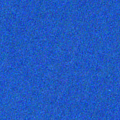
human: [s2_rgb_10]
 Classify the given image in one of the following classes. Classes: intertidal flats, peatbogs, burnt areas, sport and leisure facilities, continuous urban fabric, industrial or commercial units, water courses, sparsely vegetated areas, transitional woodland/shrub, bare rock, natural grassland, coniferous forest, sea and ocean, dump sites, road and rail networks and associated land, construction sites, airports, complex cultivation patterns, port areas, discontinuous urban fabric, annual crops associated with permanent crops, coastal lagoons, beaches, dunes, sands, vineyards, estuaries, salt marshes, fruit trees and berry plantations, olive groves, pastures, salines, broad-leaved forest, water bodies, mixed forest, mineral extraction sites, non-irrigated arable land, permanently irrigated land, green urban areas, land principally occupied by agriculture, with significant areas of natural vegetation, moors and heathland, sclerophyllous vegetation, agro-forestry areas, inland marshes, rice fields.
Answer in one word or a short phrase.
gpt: sea and ocean